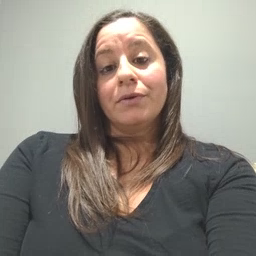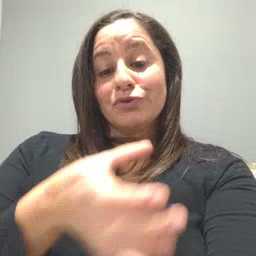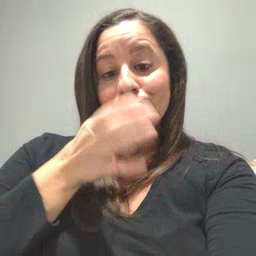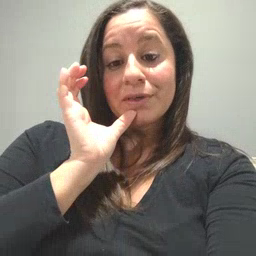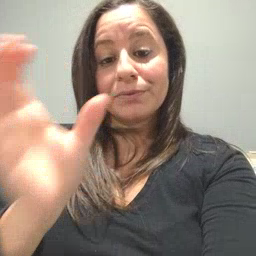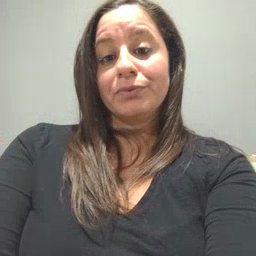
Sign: drink